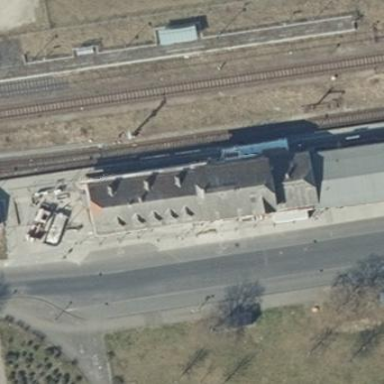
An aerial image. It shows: Train station building.